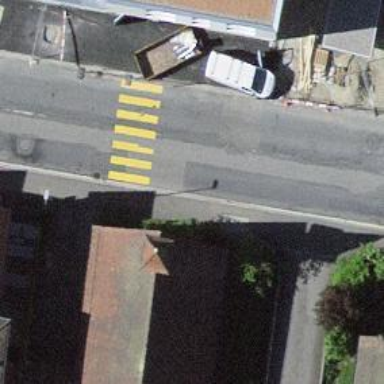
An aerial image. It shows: Marked crossing on the road.